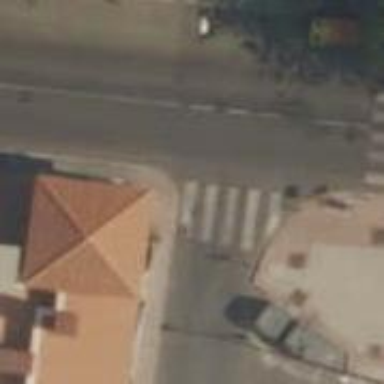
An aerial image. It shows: Uncontrolled zebra crossing on the road.